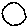
Label: circle